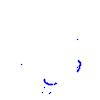
Particle: kaon